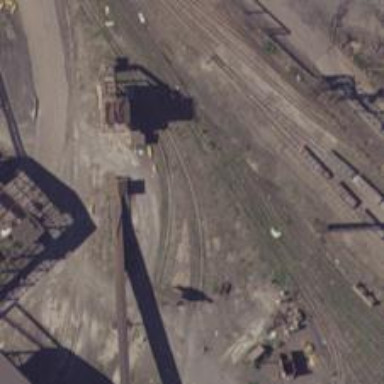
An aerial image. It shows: Rail spur service.